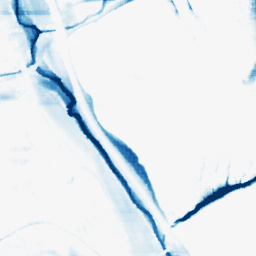
Category: morphological
Decomposition family: morphological_rect
Decomposition parameters: operation: closing
width: 50
height: 10
Upsampling method: sinc_blackman
Upsampling parameters: scale: 8
kernel_size: 16
Upsampling scale: 8